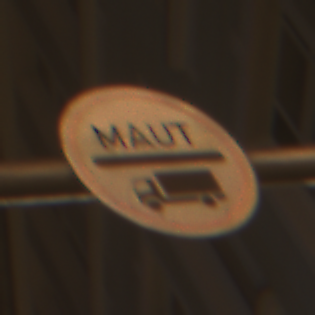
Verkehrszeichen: Mautpflicht
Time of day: Night
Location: Outdoor (Urban)
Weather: Clear
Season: NotSpecified
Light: Artificial